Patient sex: F
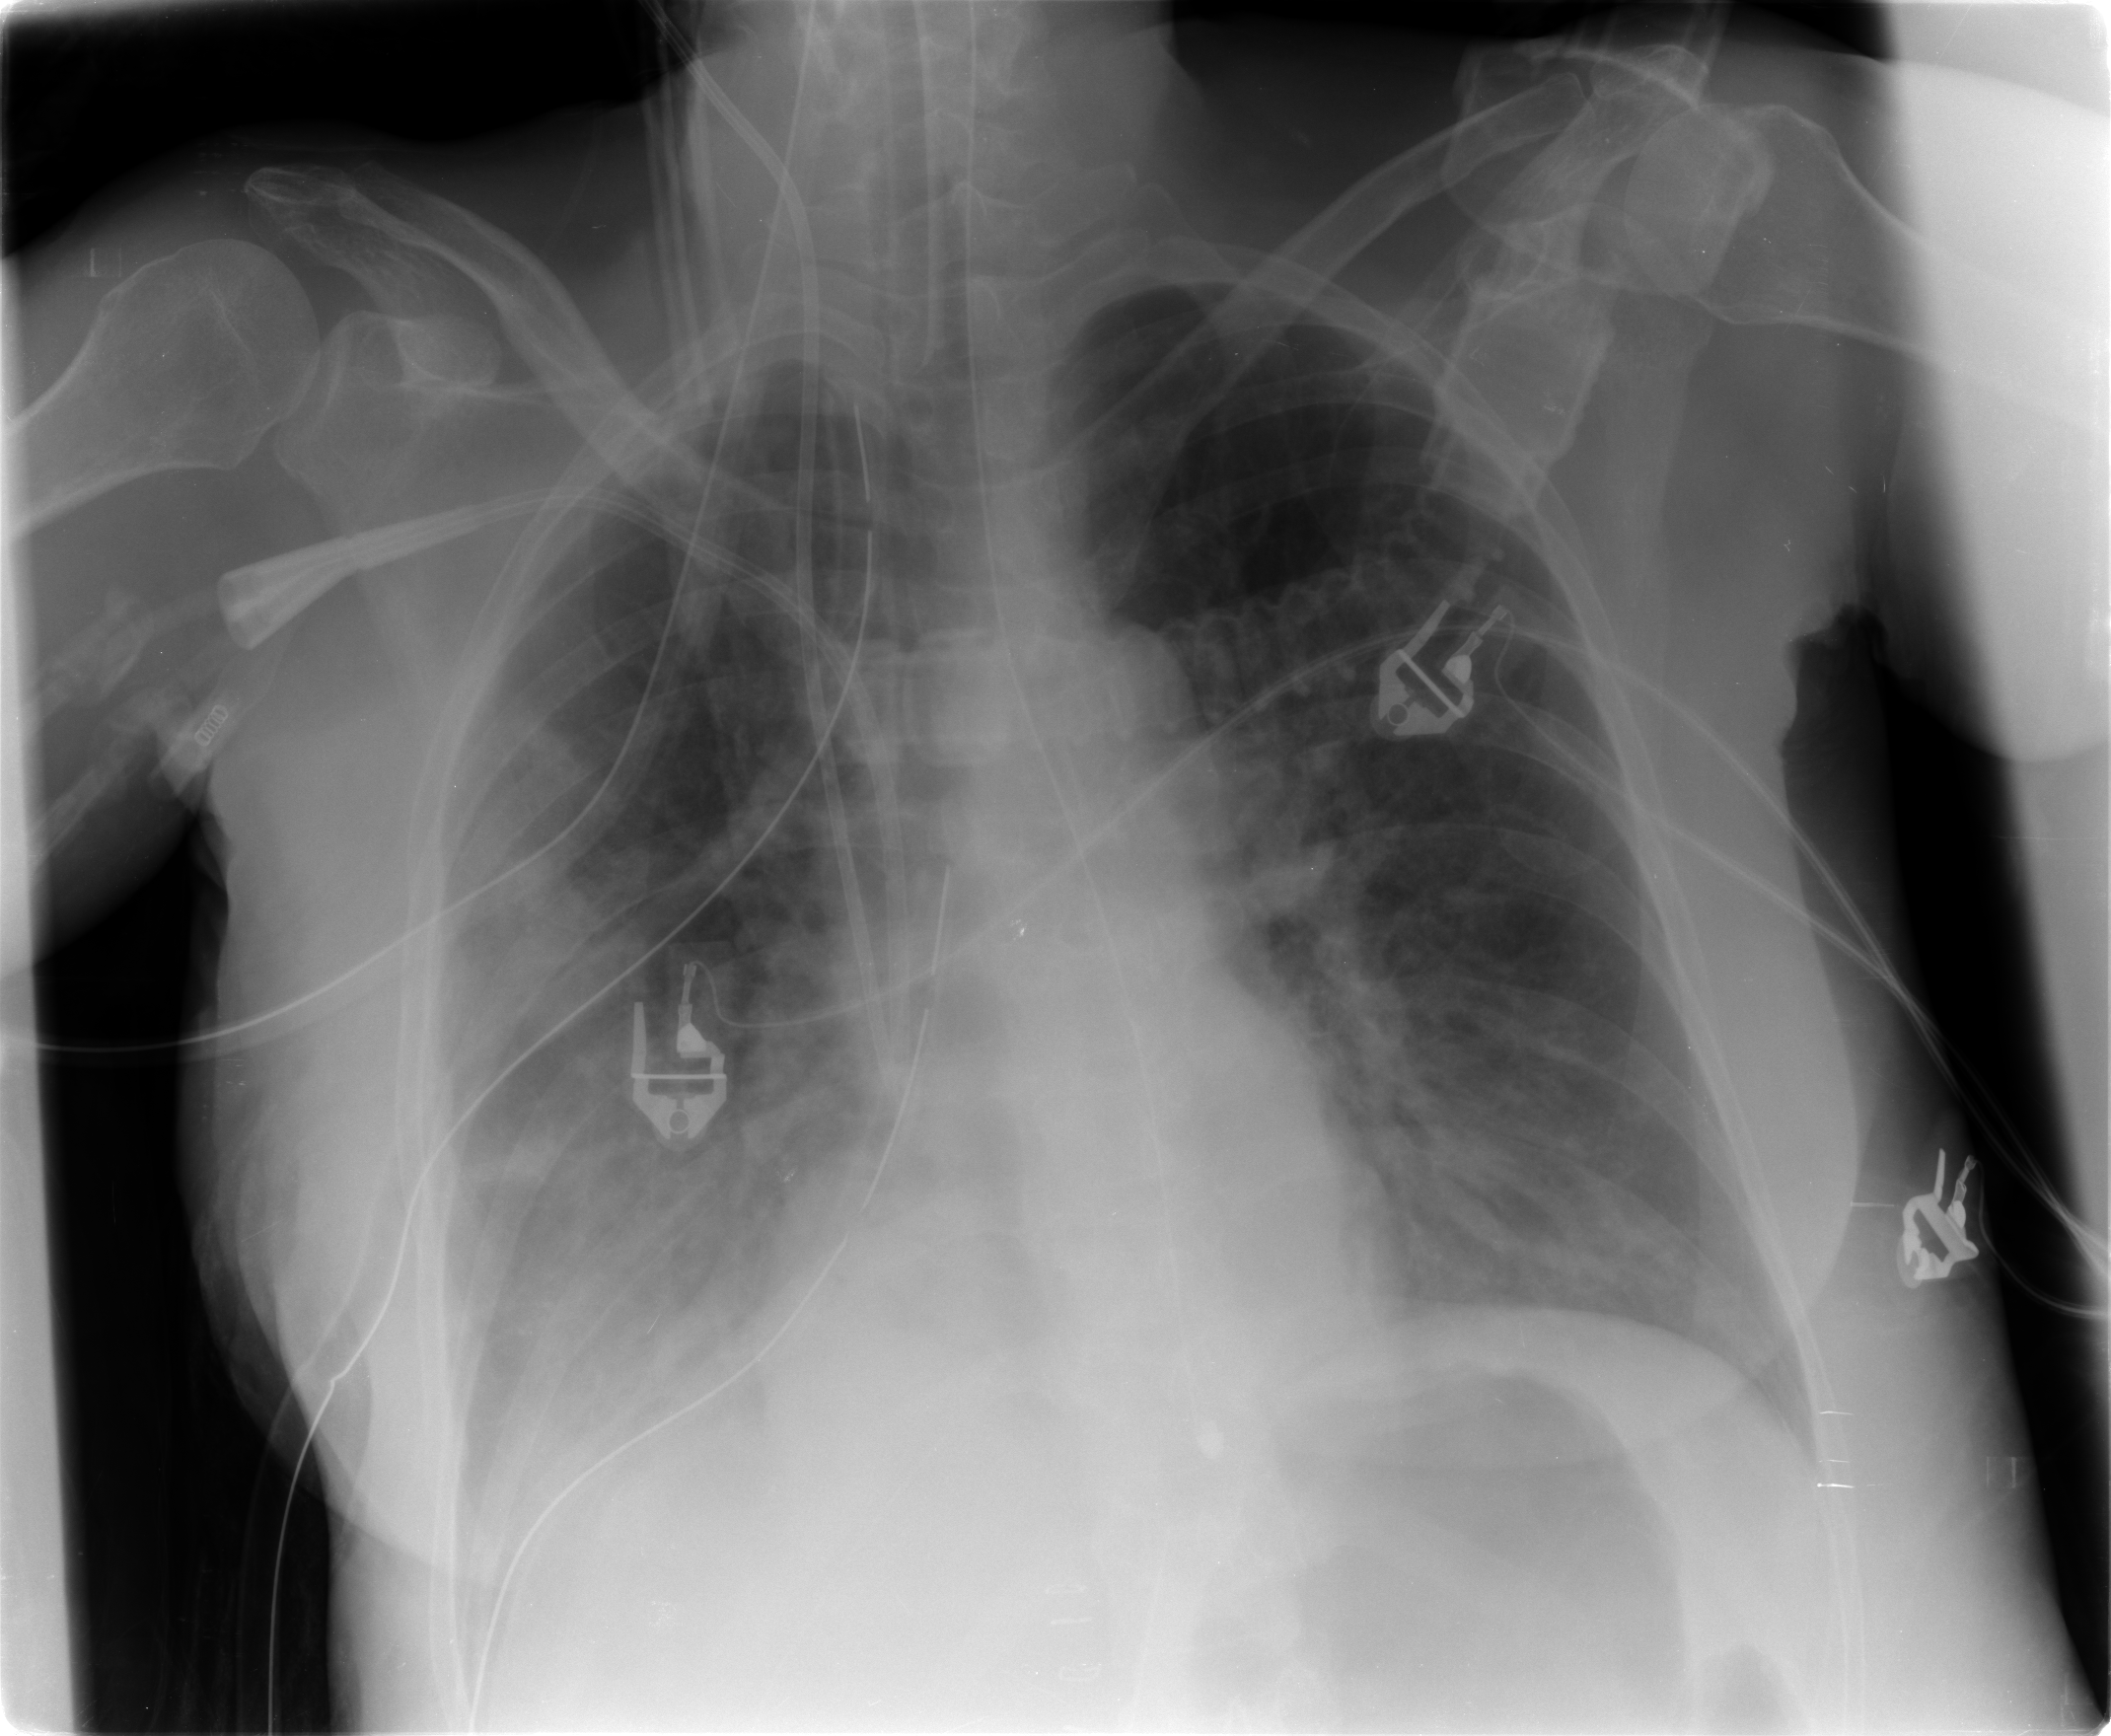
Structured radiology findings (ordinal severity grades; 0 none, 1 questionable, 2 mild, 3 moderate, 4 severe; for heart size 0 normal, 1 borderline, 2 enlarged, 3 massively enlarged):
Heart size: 0
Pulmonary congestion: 0
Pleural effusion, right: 2
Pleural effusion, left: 0
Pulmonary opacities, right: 2
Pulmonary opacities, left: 0
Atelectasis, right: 2
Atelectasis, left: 0